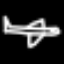
Label: airplane